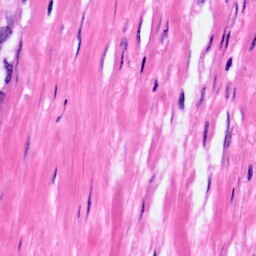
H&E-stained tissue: Pancreatic